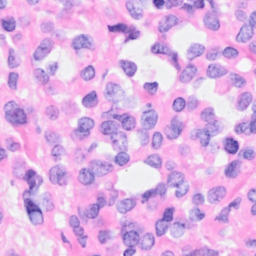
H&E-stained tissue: Breast